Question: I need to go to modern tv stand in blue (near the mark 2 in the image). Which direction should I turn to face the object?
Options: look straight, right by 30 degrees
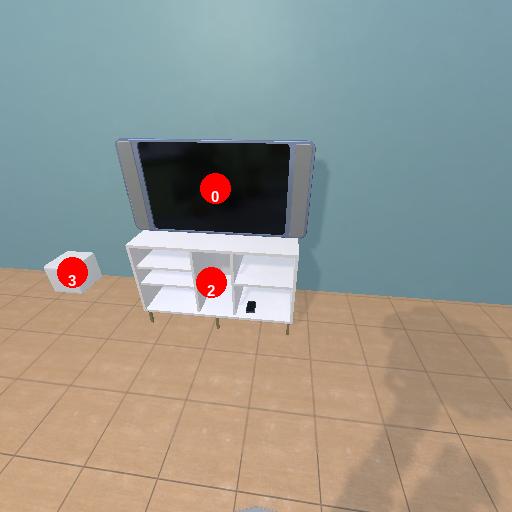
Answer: look straight